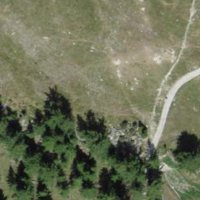
EUNIS habitat code: 26
Species observed at this site:
Marmota marmota
Lysandra coridon
Parnassius apollo
Phoenicurus ochruros
Fringilla coelebs
Passer domesticus
Prunella collaris
Carduelis carduelis